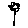
Label: flower